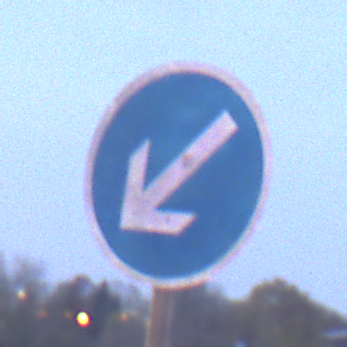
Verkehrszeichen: VorgeschriebeneVorbeifahrtLinks
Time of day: Night
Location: Outdoor (Urban)
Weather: PartlyCloudy
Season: NotSpecified
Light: Artificial